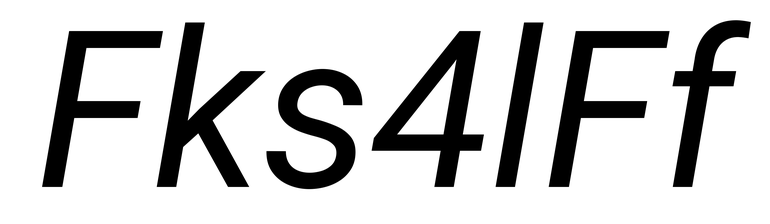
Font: Roboto-Italic_Italic